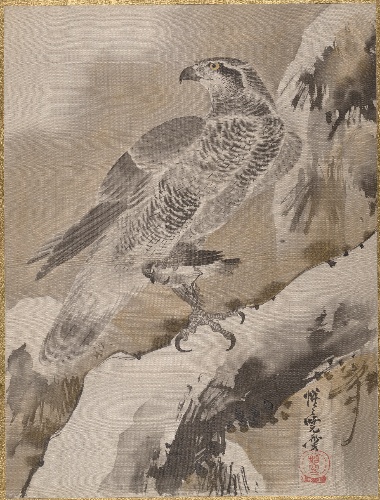
Artist: Kawanabe Kyōsai 河鍋暁斎
Artist bio: Japanese, 1831–1889
Date: ca. 1887
Object type: Album leaf
Classification: Paintings
Medium: Album leaf; ink and color on silk
Culture: Japan
Period: Meiji period (1868–1912)
Dimensions: 14 1/4 x 10 3/4 in. (36.2 x 27.3 cm)
Department: Asian Art
Credit line: Charles Stewart Smith Collection, Gift of Mrs. Charles Stewart Smith, Charles Stewart Smith Jr., and Howard Caswell Smith, in memory of Charles Stewart Smith, 1914
Accession year: 1914
Repository: Metropolitan Museum of Art, New York, NY
Tags: Birds|Eagles